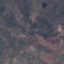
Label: HerbaceousVegetation